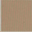
Piece: xx